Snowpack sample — Buffalo Mountain, Silverthorne, Colorado, USA (1/25/25, 10:11 AM MST)
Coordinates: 39.6222, -106.1139
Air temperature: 22 °F
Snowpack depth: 110 cm
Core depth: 10 cm
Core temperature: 46.4 °F
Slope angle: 12°, slope face: 102°
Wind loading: high
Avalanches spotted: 0
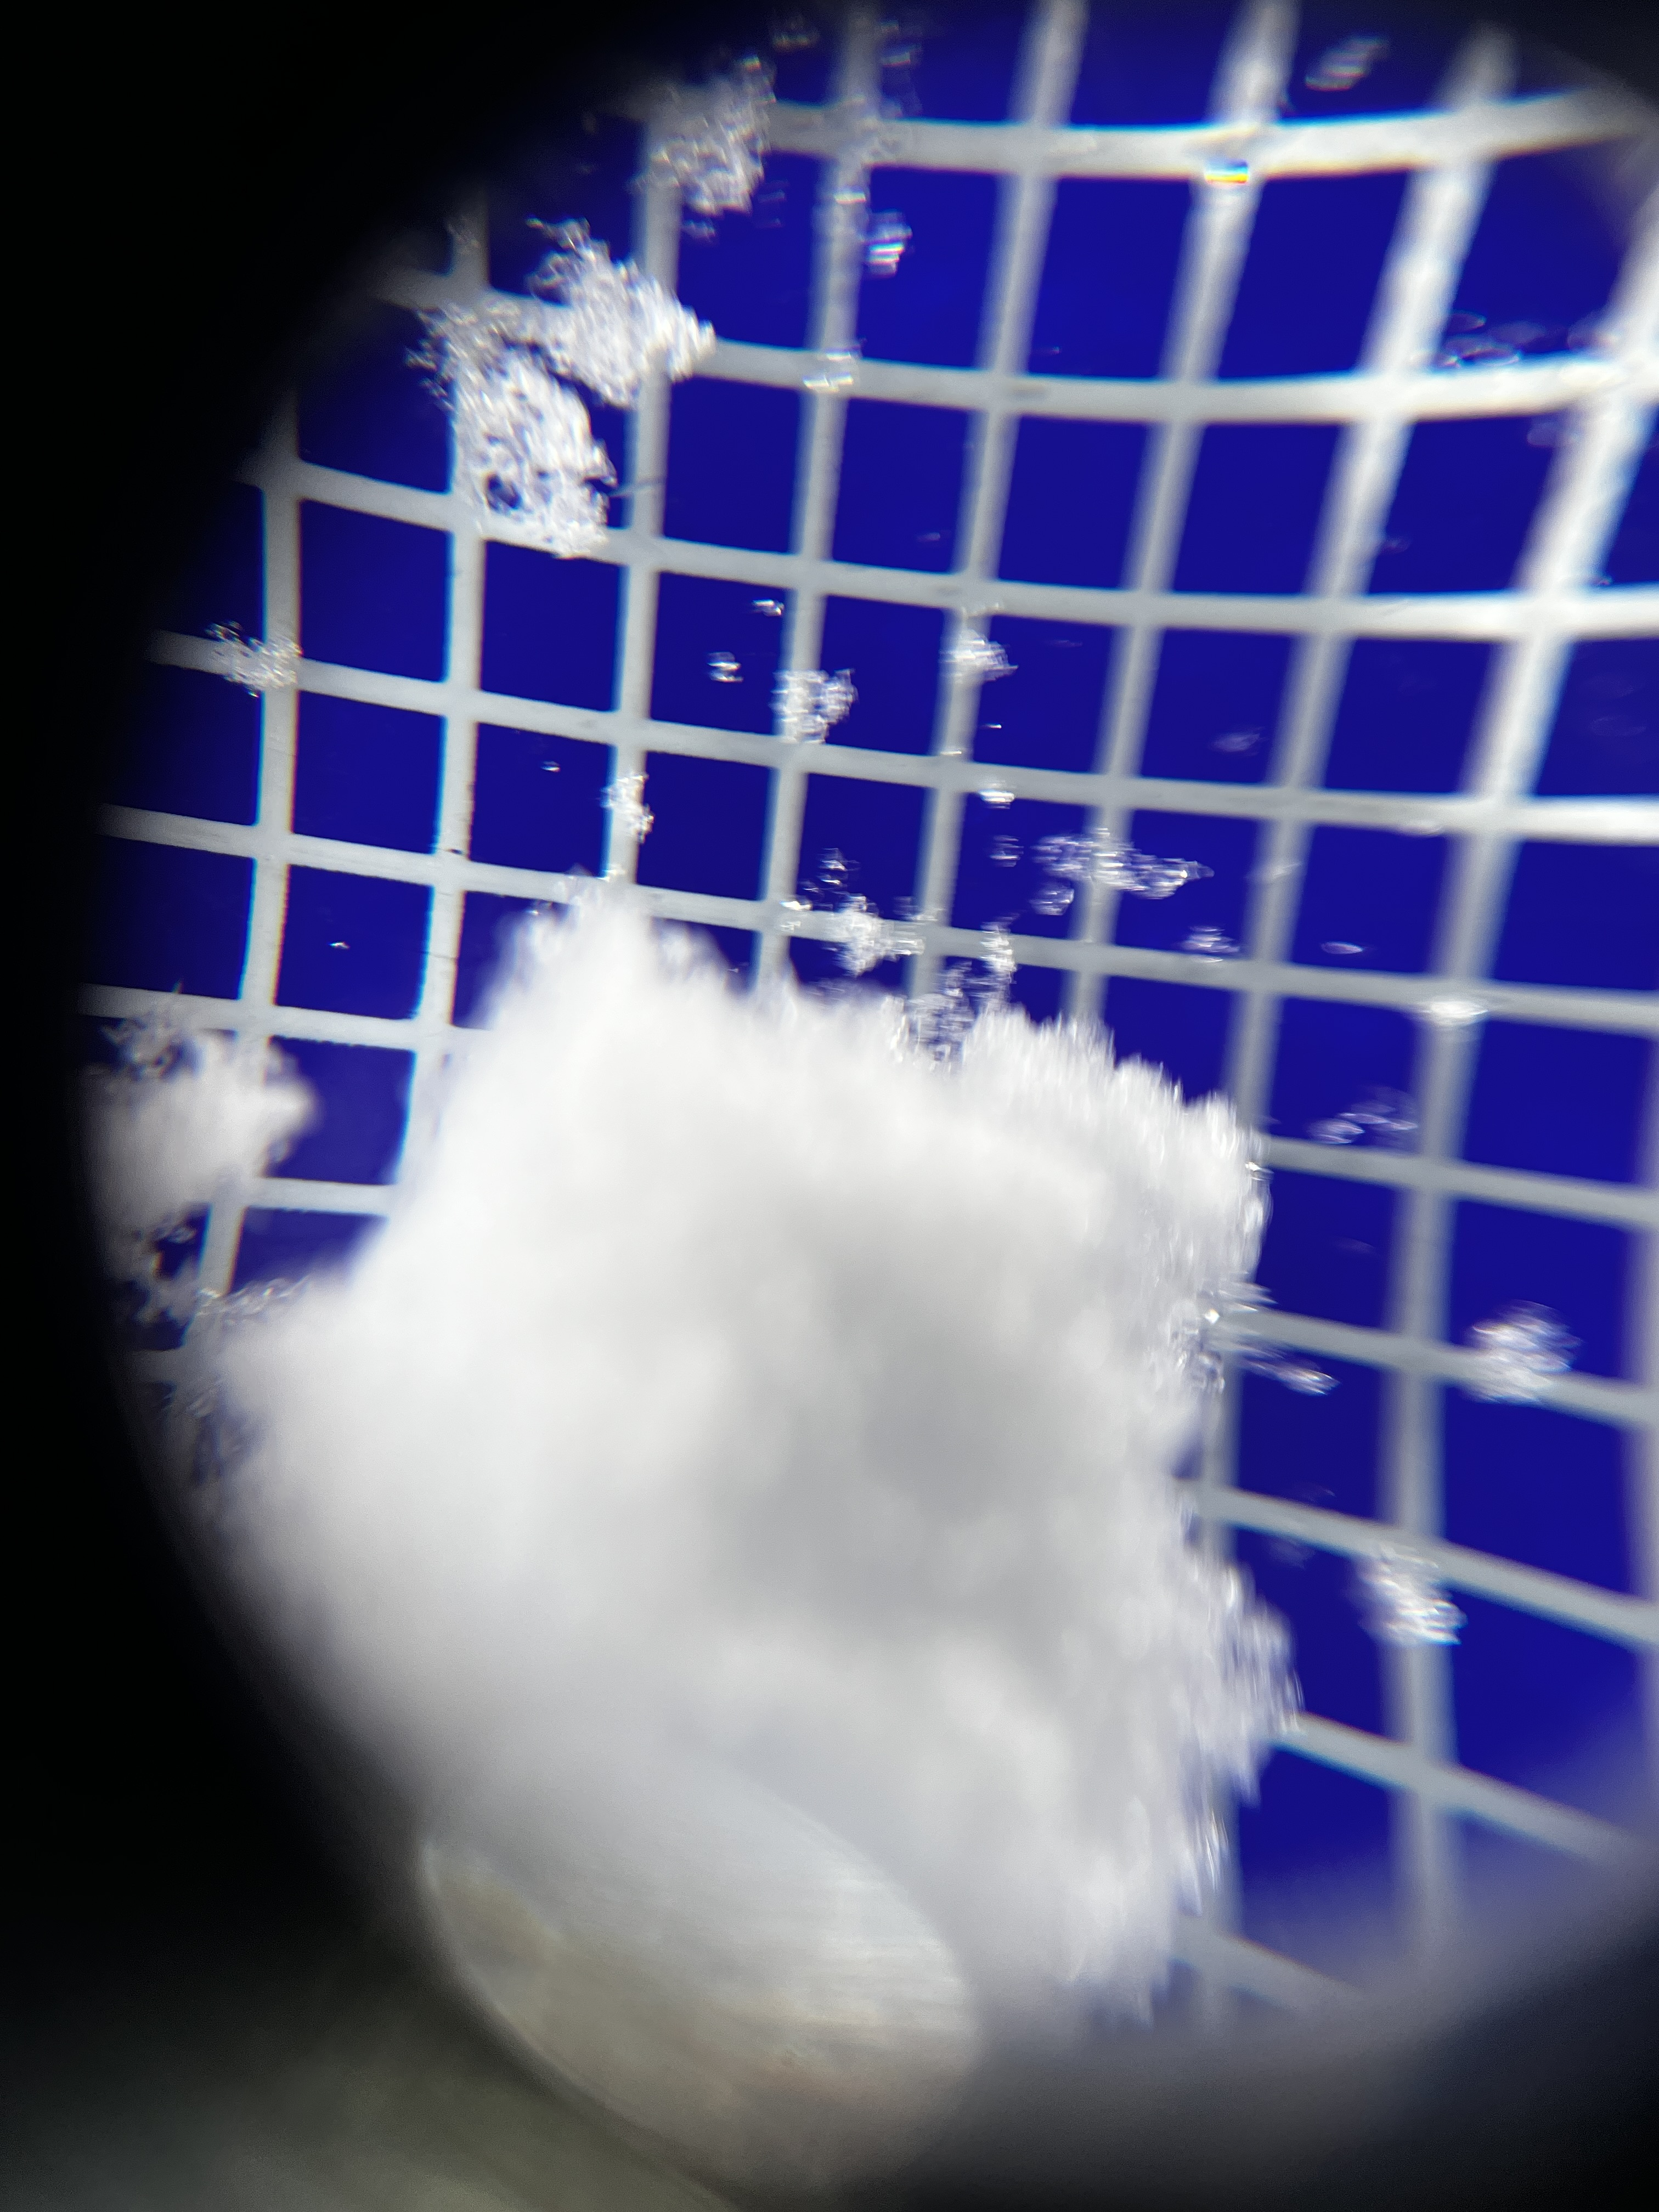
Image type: magnified_profile
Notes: No avalanches nearby, collected on the outskirts of a fire break 15 meters from the treeline, on way to Buffalo and Red Mountain